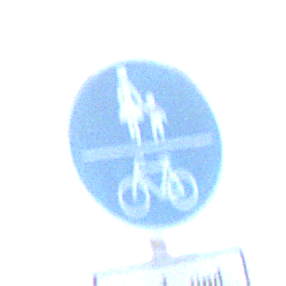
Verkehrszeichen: GemeinsamerGehUndRadweg
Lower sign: BesondereFahrzeugeUndTransportgueter8
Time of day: SunriseSunset
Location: Outdoor (Nature)
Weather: PartlyCloudy
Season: NotSpecified
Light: Natural